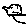
Label: bird